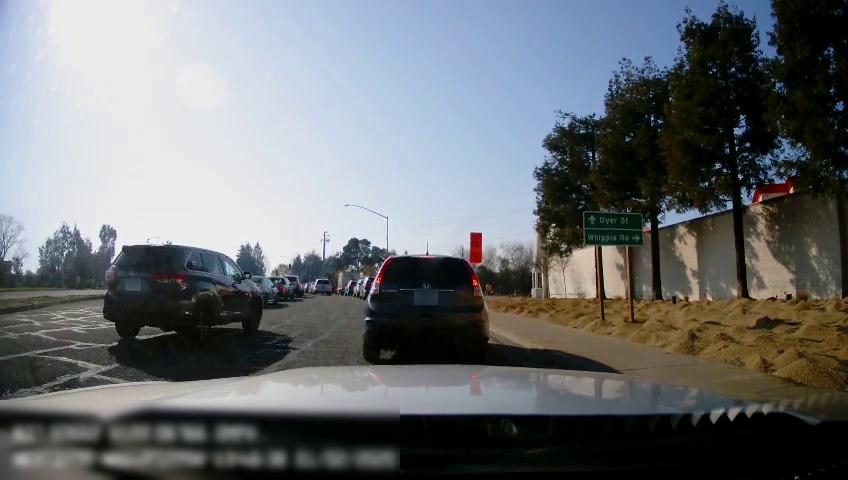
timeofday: Dusk/Dawn/Twilight
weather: Sunny
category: Drivable Space
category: Drivable Space
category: Vehicles | SUV
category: Vehicles | Car
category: Vehicles | SUV
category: Vehicles | SUV
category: Vehicles | Car
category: Vehicles | SUV
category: Vehicles | SUV
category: Vehicles | SUV
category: Vehicles | SUV
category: Vehicles | Truck
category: Pedestrians
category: Traffic | Signs
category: Traffic | Signs